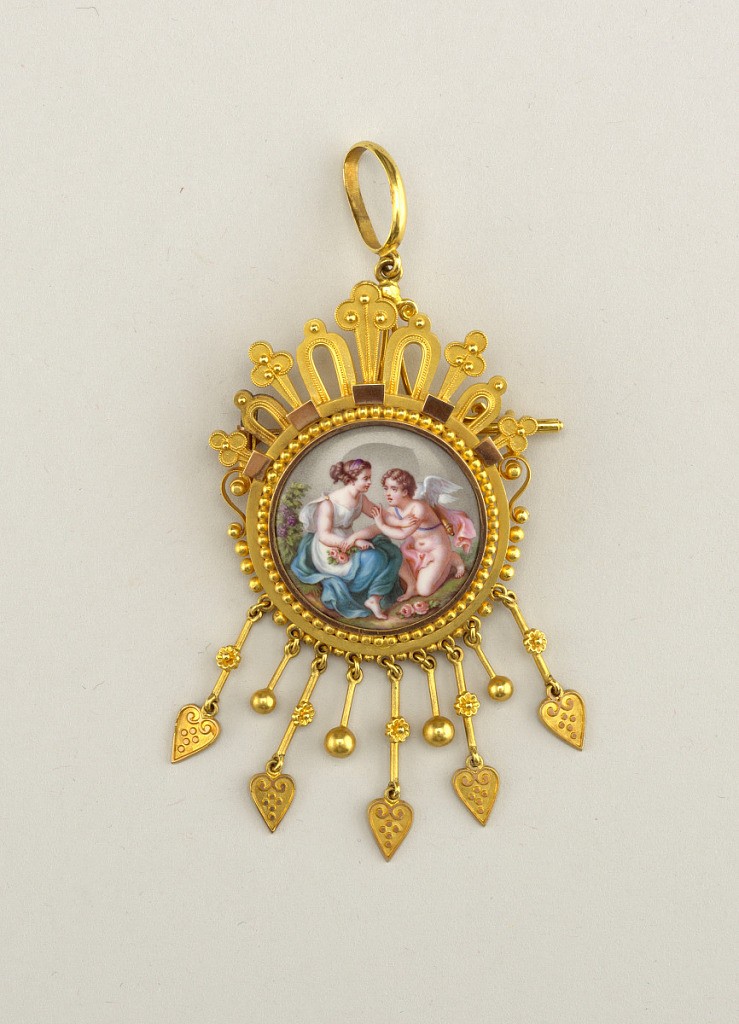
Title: Venus and Cupids
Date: ca. 1880
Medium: Gold, enamel
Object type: Brooch and pendant
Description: A: the brooch, with an enamel painting showing a woman with a putto in a gold frame with nine pendants of five lengths at the bottom.  The frame of the blocks is covered with blocks, balls, arches and three-lobed forms on the pendants of hearts and flowers.  B: is a sheath with ring which slips on the pin of the brooch, transforming it into a locket.  Forms a set with 1946-50-24ab.